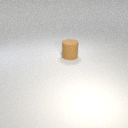
large brown rubber cylinder